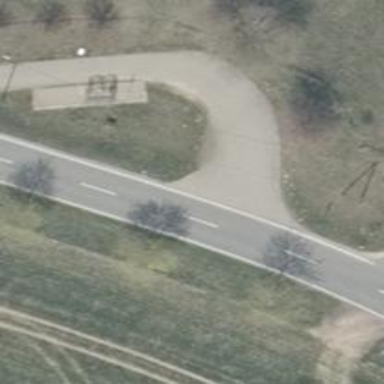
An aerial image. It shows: Secondary road with asphalt surface.